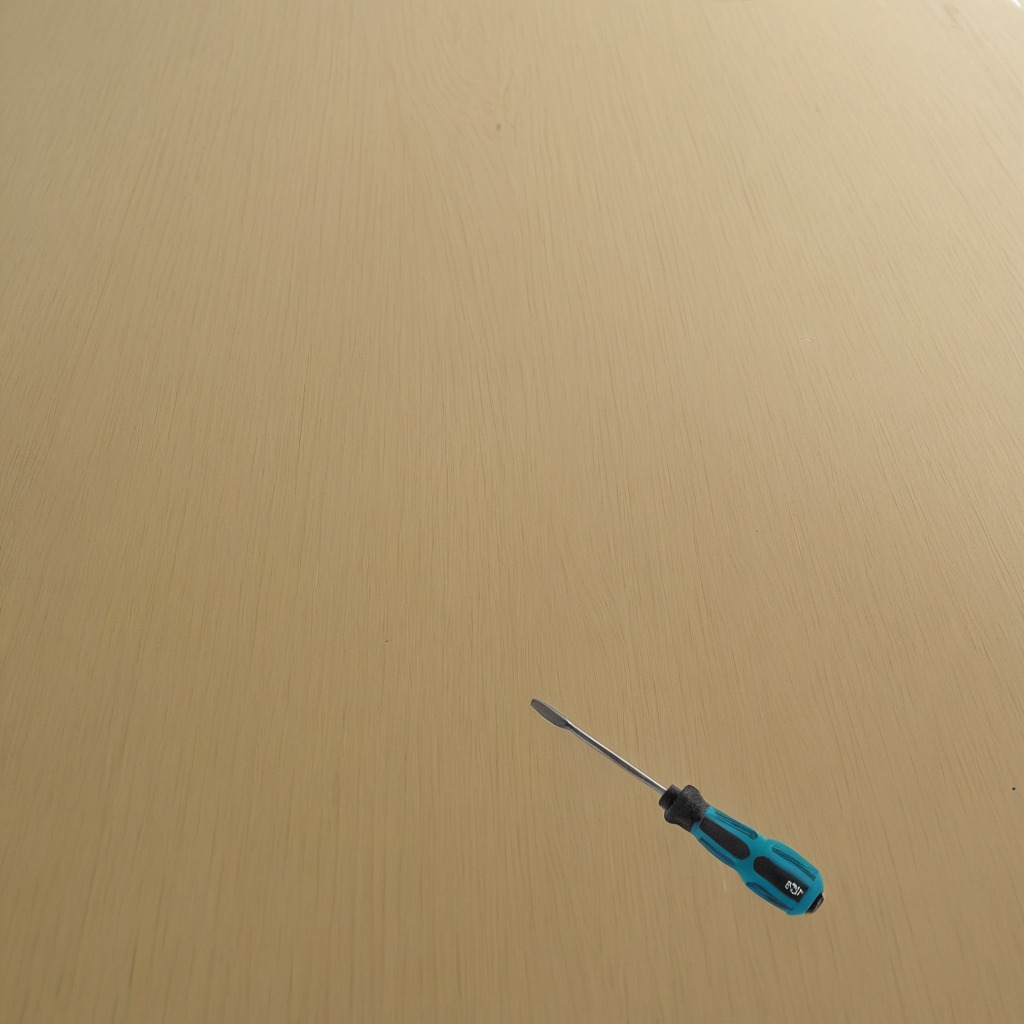
A screwdriver lies on the plywood surface in a paint workshop lit by afternoon window light.